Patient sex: F
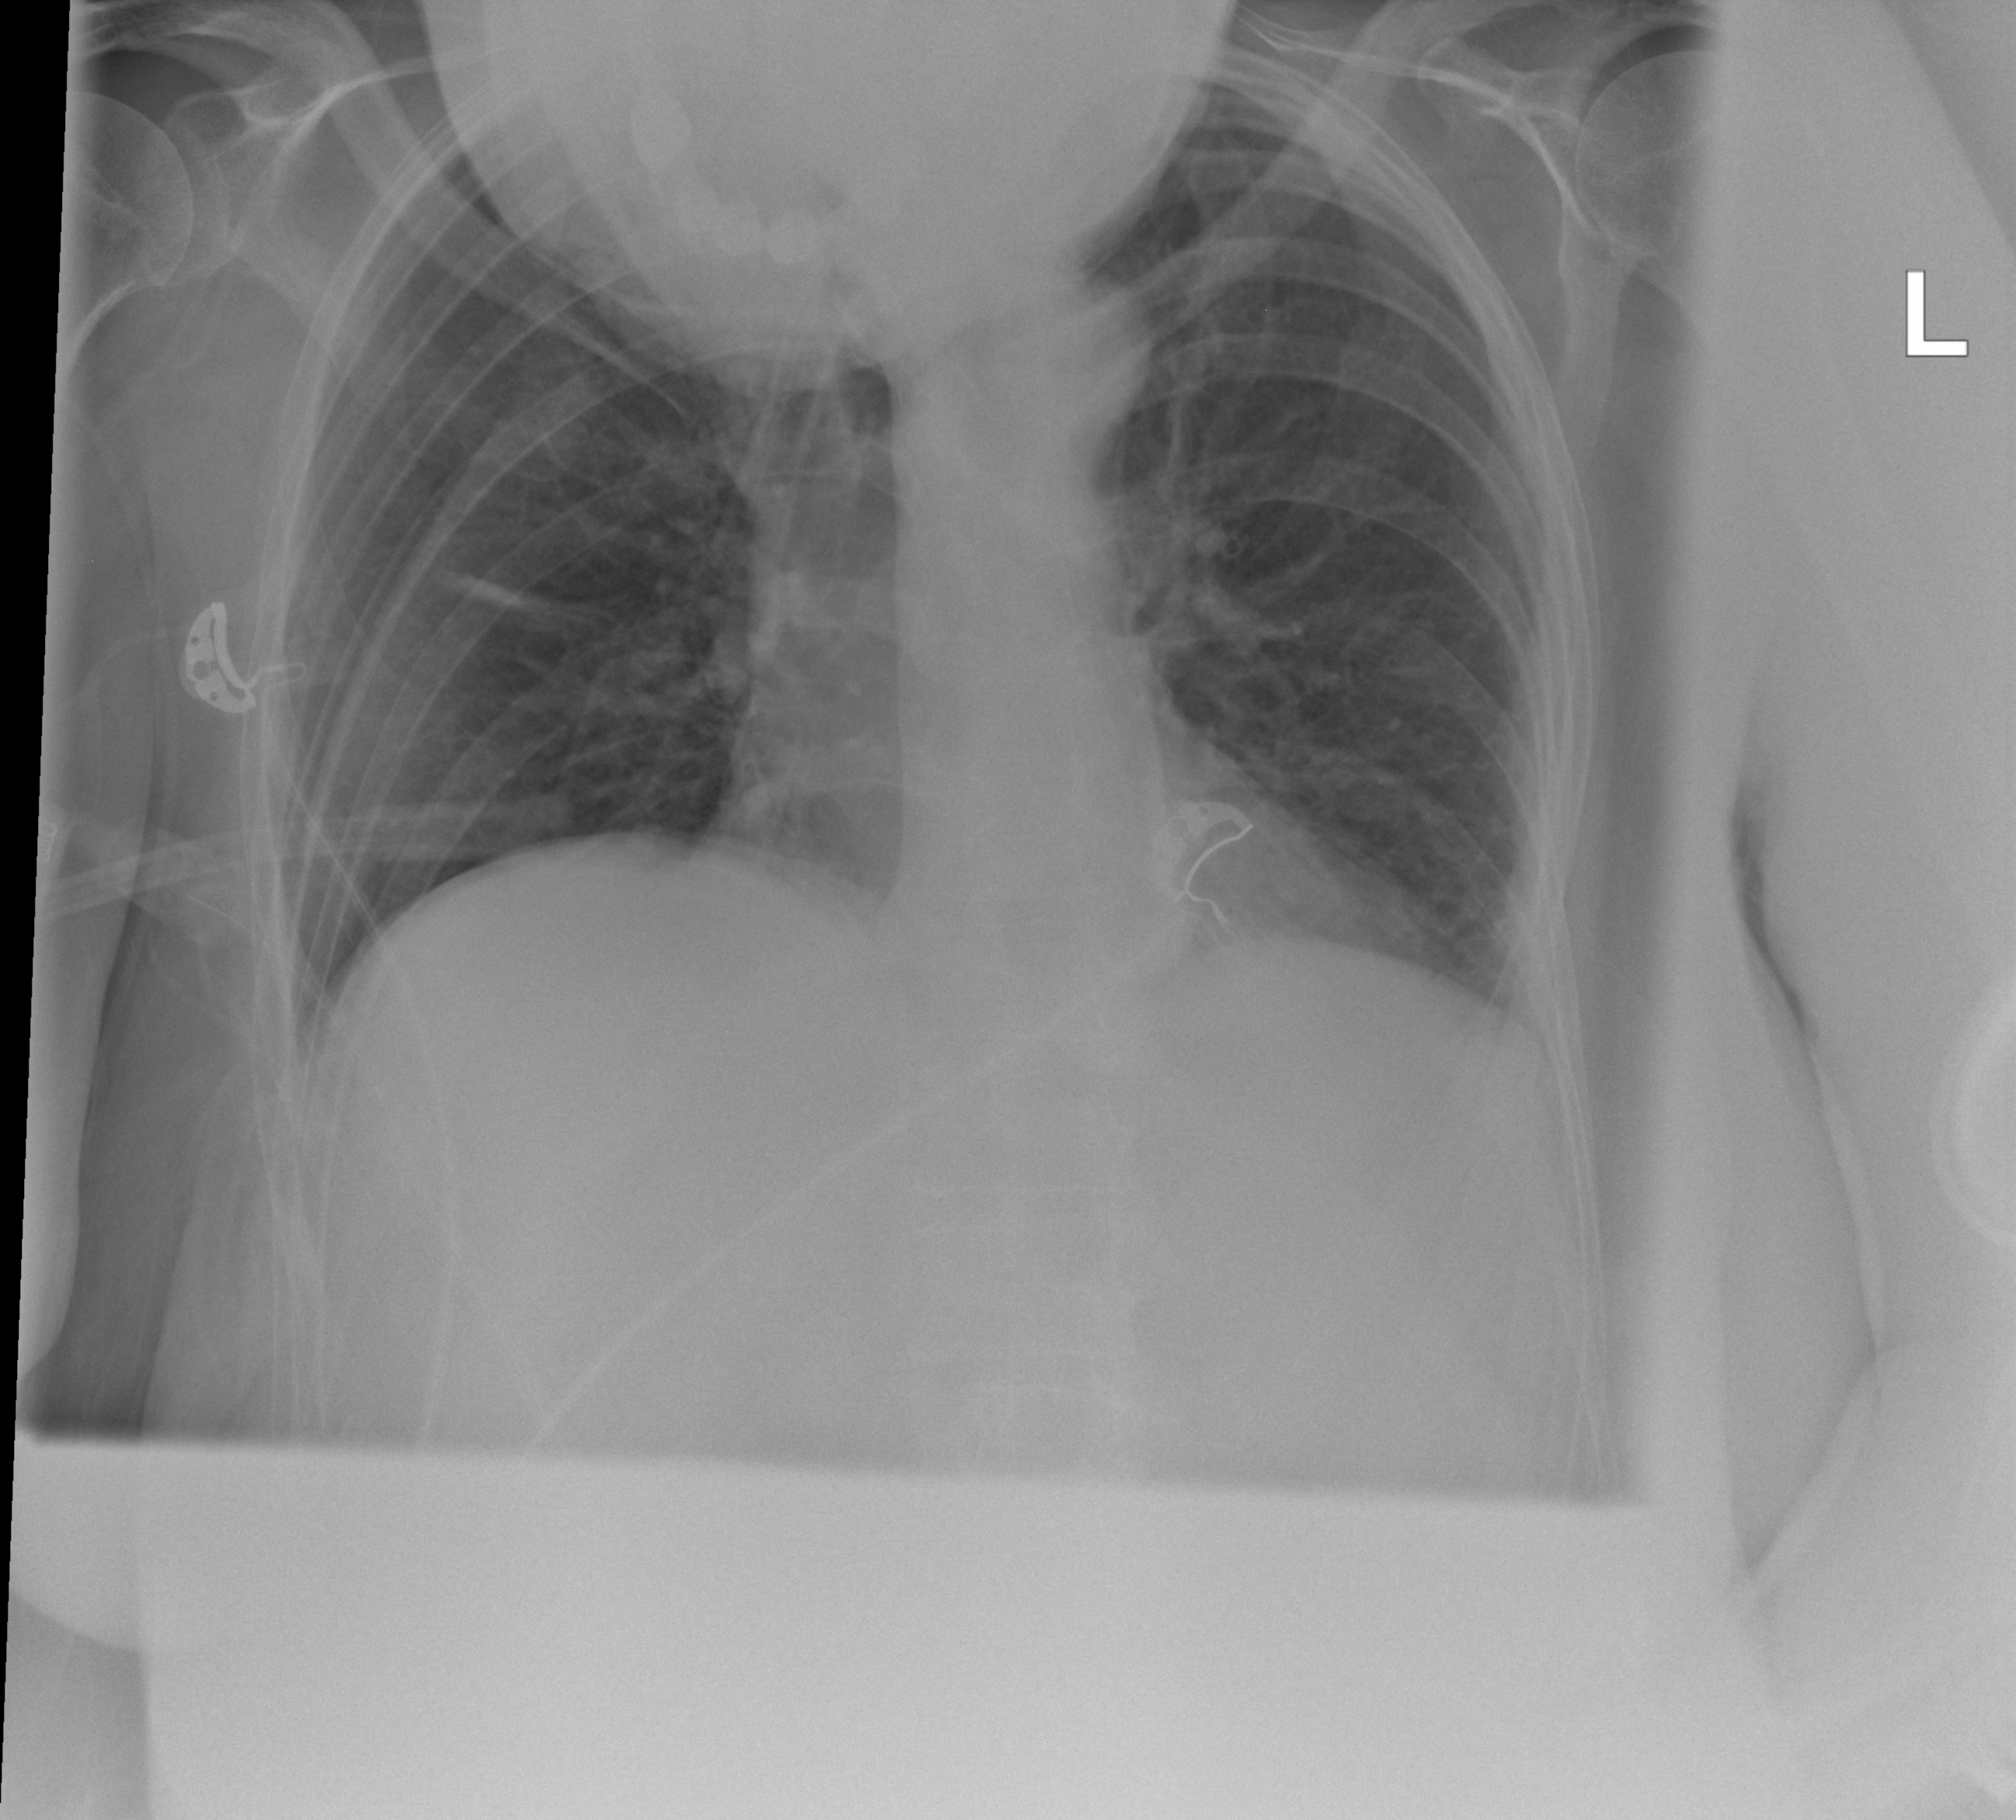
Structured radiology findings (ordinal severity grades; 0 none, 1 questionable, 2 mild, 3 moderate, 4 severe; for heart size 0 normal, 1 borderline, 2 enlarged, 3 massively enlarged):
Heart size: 0
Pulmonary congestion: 1
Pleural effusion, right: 0
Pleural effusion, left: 1
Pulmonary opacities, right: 0
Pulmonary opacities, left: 2
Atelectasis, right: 2
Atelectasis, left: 2